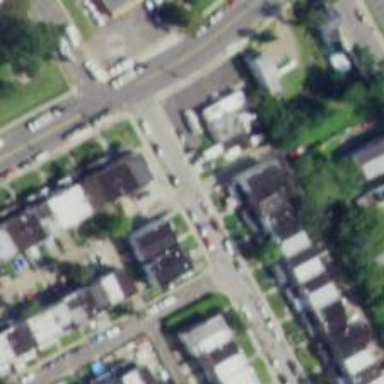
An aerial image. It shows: Alley classified as service road.